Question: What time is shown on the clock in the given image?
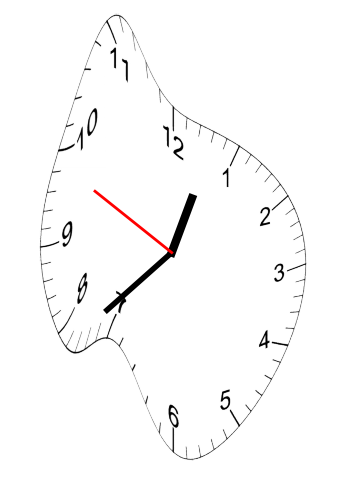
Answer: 12:37:49